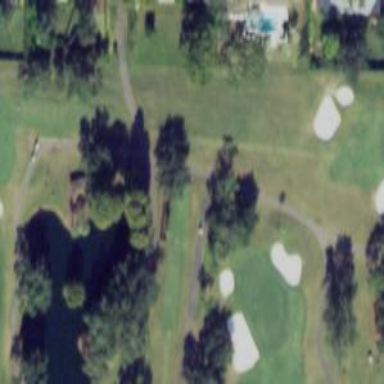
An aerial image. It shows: Golf cartpath that is also road path.